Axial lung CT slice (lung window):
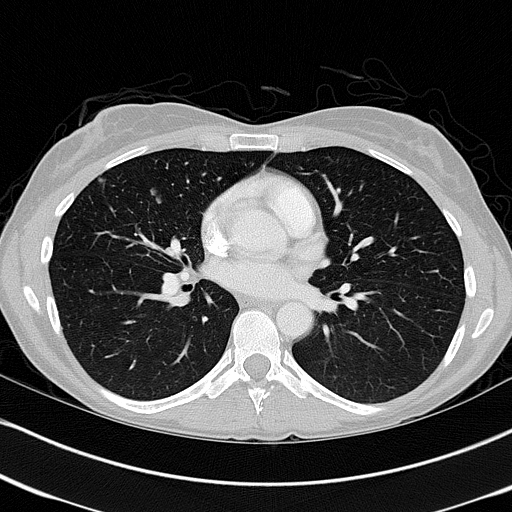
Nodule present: yes
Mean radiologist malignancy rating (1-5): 3.25